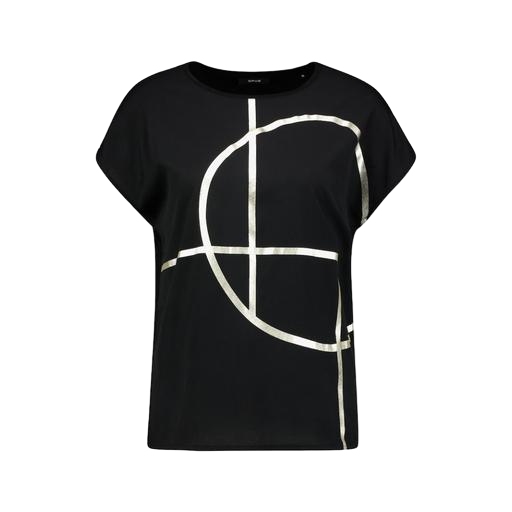
black geo-print t-shirt only macy, black plus size printed t-shirt only macy, black graphic-print top, white background